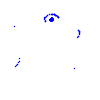
Particle: electron